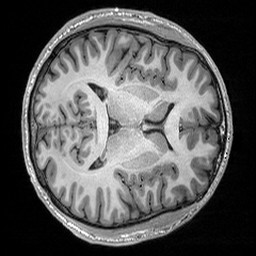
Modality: T1w
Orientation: axial
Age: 24